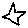
Label: star